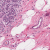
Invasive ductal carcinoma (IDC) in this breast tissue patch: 0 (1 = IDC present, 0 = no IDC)